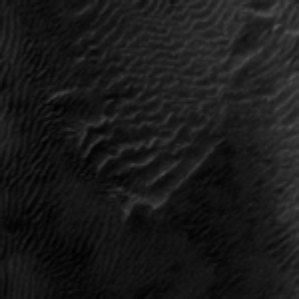
Label: frost